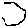
Label: hexagon